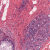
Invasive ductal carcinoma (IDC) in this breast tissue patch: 0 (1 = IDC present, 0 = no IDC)